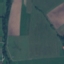
Label: Pasture